Breast ultrasound image
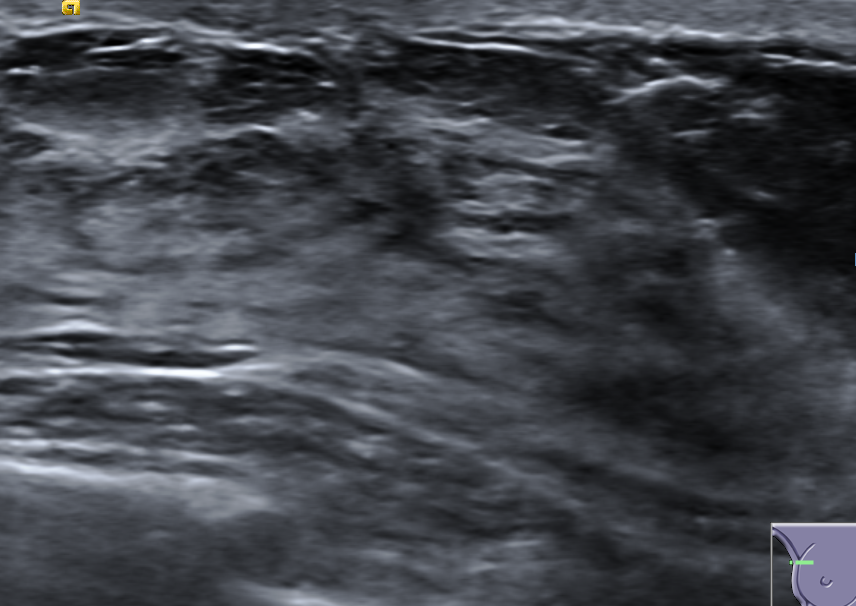
Diagnosis: normal